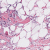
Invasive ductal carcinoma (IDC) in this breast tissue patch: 0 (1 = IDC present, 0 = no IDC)